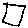
Label: square